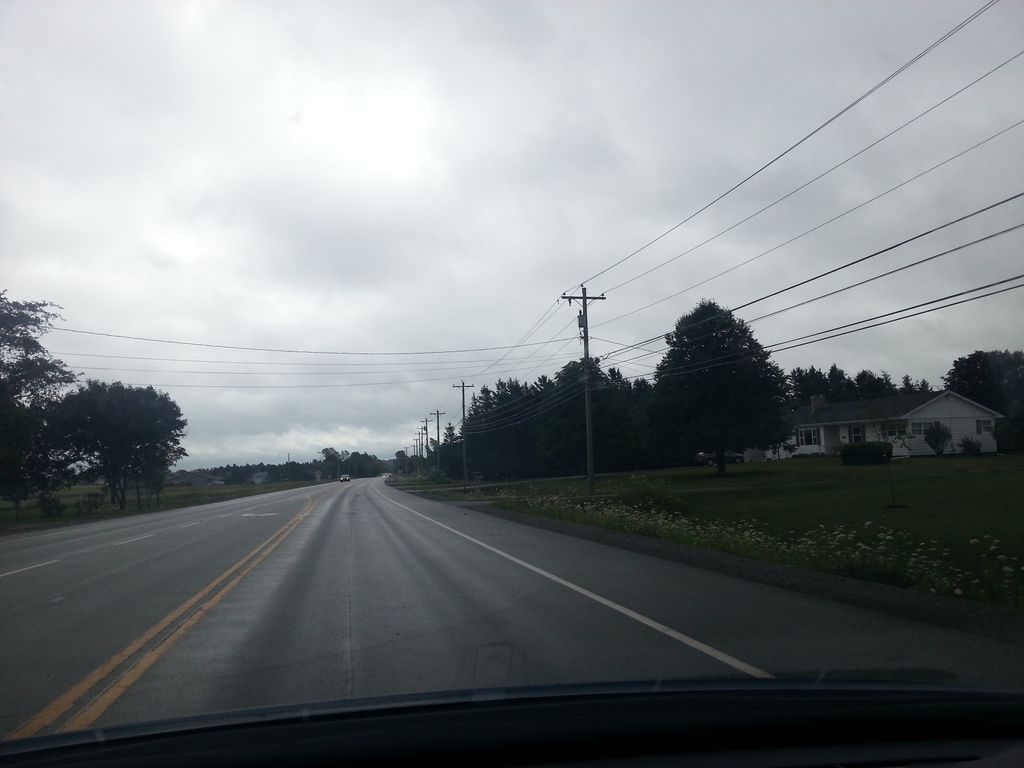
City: charlottetown